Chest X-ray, AP view. Patient: 33 years old, sex M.
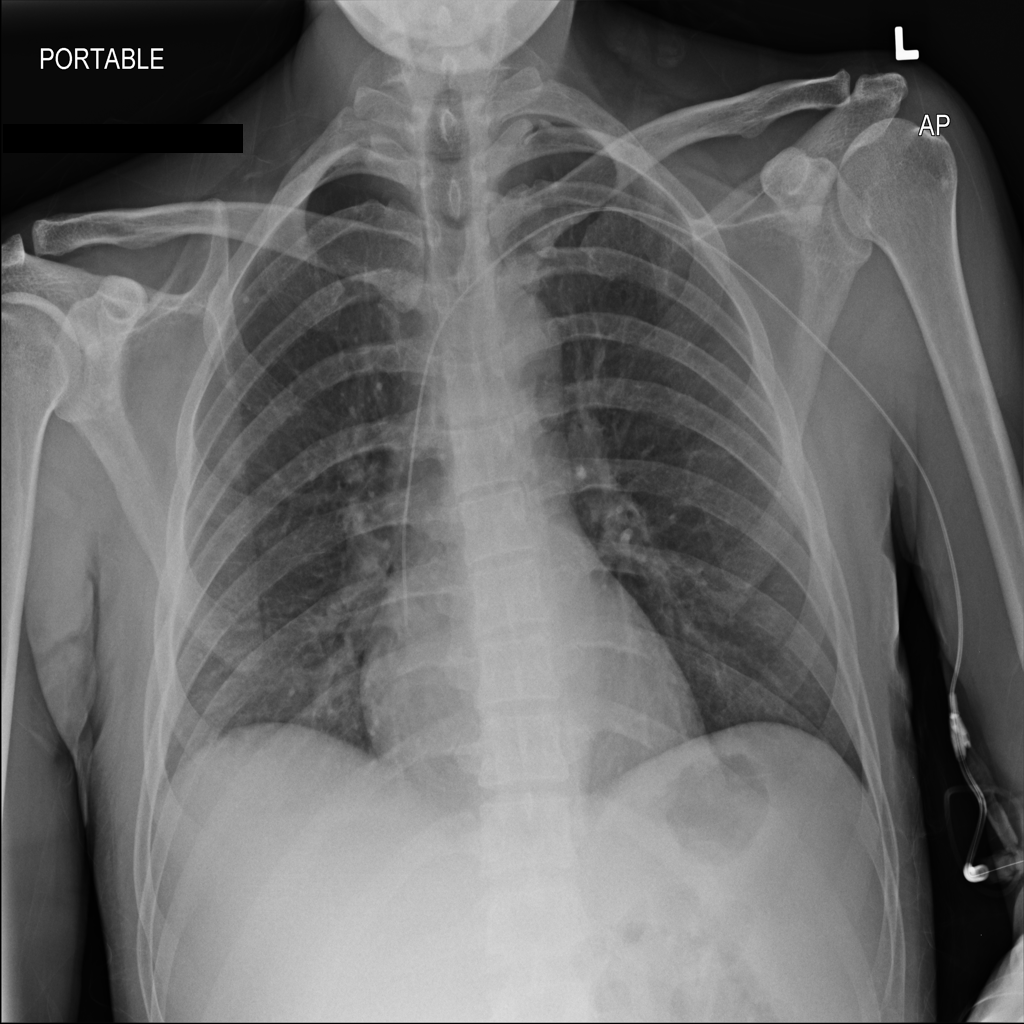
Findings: No Finding